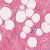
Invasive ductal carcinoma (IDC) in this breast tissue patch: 0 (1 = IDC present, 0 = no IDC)